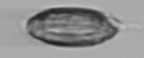
Label: Katodinium_or_Torodinium